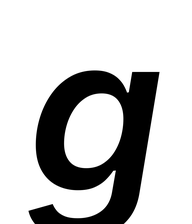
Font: Inter-Italic_SemiBold_Italic